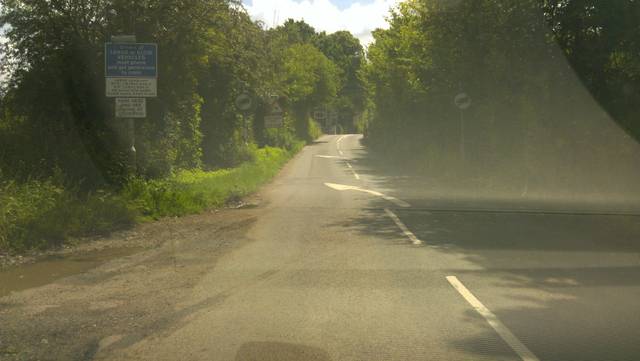
Region: United Kingdom
Coordinates: 51.836, 0.6911